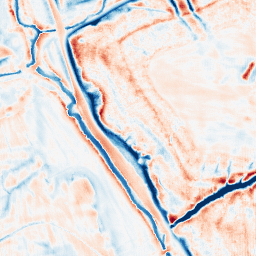
Category: edge_preserving
Decomposition family: bilateral
Decomposition parameters: d: 21
sigma_color: 100
sigma_space: 50
Upsampling method: fft_zeropad
Upsampling parameters: scale: 8
Upsampling scale: 8